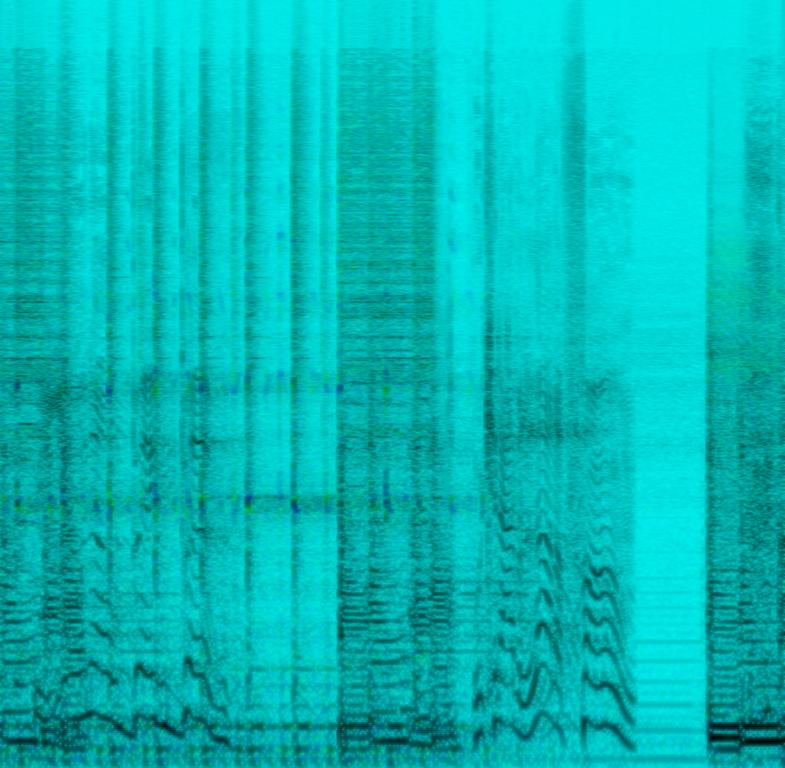
This is an electroclash piece. There is a male vocalist singing in the lead with hollering samples in the background. An electric guitar is playing the main theme repeatedly. The bass guitar is playing a groovy bass line. In the rhythmic background, there is an upbeat acoustic drum beat. The piece is groovy and danceable. It could be playing in the background at a sports bar or a rock bar. The music would also suit well with sports venues.